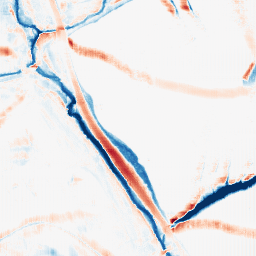
Category: morphological
Decomposition family: morphological_square
Decomposition parameters: operation: average
size: 15
Upsampling method: fft_zeropad
Upsampling parameters: scale: 8
Upsampling scale: 8